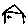
Label: house